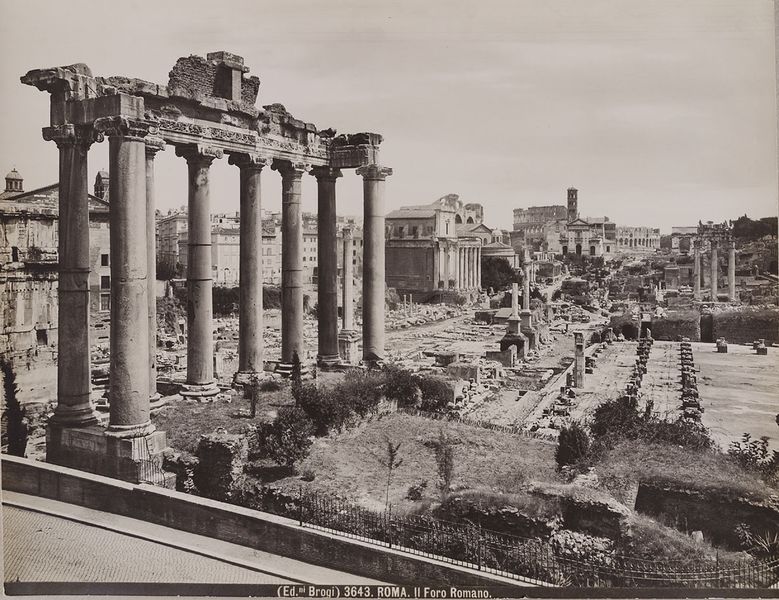
Titel: Roma - Il Foro Romano
Künstler: Giacomo Brogi
Standort: Hamburg
Institution: Museum für Kunst und Gewerbe Hamburg
Schlagwörter: stadt, geschichte, silber, ort, dorf, foto, fotografie, photographie, stadtansicht, ruinen, photo, foro, forum, architekturfotografie, ausgrabung, grabung, lichtbild, romanum, silbergelatine, historische, architekturphotographie, brom, bildwerke, romano, angewandte und bildende kunst, hessische systematik, ruinenbild, silbergelatinepapier, bromsilbergelatinepapier, entwicklungspapier, gelatinepapier, schwarzweißpositivverfahren, silbersalzverfahren, schwarzweißfotografie, gebäude, örtlichkeit, straße, stätte, archäologische